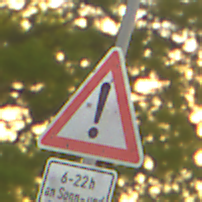
Verkehrszeichen: Gefahrenstelle
Zusatzzeichen unten: ZeitangabenMitBeschraenkungAufWochentage4
Umgebung: Outdoor, RoadRail
Tageszeit: SunriseSunset
Wetter: Clear
Licht: Natural
Jahreszeit: NotSpecified
Kontrast: LowContrast